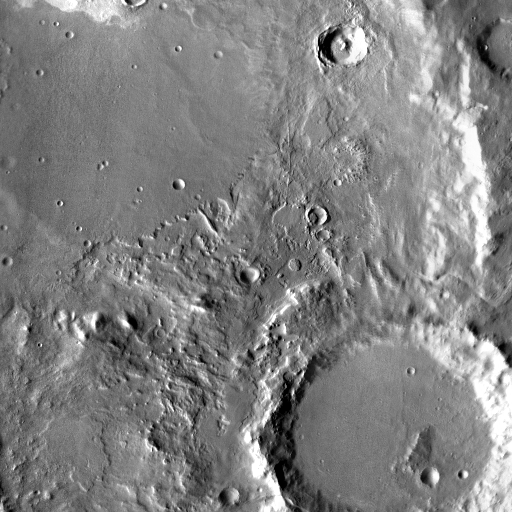
Crater classes present: Background, Other, Buried